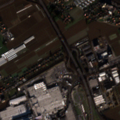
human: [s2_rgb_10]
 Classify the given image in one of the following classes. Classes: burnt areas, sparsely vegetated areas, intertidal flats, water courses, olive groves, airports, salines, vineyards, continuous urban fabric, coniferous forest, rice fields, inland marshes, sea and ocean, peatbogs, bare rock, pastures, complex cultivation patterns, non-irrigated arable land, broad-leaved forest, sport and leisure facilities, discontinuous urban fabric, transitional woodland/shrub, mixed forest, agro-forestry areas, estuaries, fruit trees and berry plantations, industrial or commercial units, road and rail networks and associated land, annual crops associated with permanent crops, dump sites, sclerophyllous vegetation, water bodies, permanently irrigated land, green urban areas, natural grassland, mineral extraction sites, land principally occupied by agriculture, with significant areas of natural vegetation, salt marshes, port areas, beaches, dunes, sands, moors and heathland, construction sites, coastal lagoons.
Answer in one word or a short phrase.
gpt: discontinuous urban fabric, industrial or commercial units, non-irrigated arable land